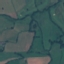
Land use / land cover class: Pasture